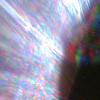
Label: sunburn